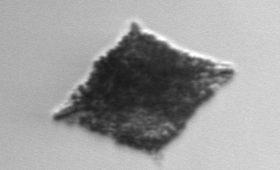
Label: Dictyocha